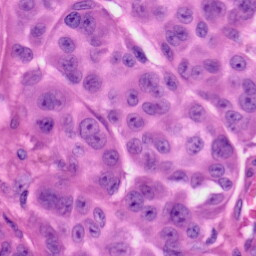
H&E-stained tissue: Skin